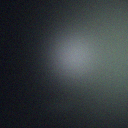
Screen state: off